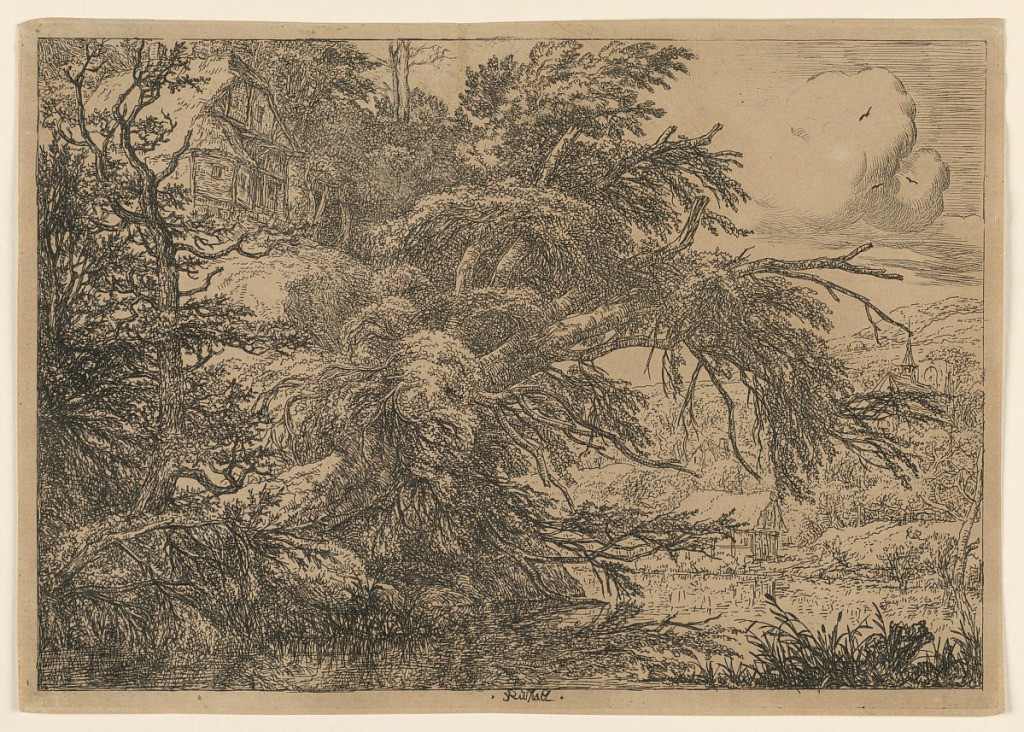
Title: The Thatched Cottage on the Hill
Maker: Jacob van Ruisdael, Dutch, 1628 - 1682
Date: ca. 1650
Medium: Etching on paper
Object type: Print
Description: Landscape with trees at left; a river in right foreground. A thatched cottage visible at left; another cottage over the river at right. In mid-distance, a church; clouds and three birds in the sky. Inscribed: left center: "Ruisdael."